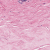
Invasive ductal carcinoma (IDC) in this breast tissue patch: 0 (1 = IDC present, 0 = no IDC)